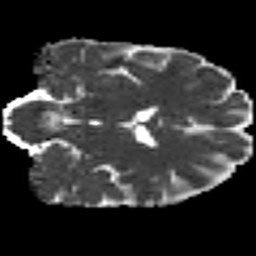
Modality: MD
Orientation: coronal
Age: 50
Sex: male
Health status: ill
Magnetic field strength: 3 T
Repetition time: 9 s
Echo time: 0.093 s